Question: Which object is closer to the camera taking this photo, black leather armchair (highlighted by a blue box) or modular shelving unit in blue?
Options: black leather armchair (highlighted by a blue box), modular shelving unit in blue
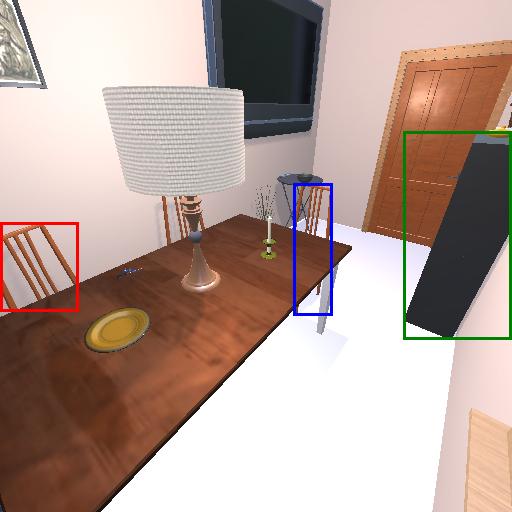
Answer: black leather armchair (highlighted by a blue box)